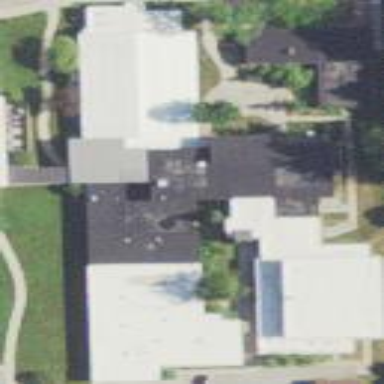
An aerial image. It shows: School building.